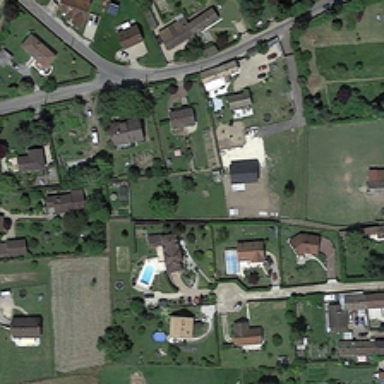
Many buildings and green trees are in a medium residential area .